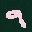
Label: 9